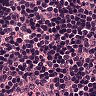
Metastatic tissue present: no